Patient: sex F, age 70
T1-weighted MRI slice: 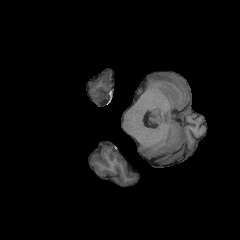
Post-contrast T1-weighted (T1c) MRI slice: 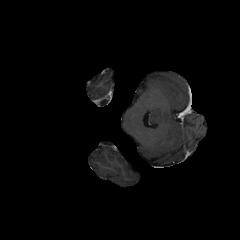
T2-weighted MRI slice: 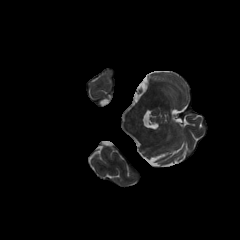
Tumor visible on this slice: no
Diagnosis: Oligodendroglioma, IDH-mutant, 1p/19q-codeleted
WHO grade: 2